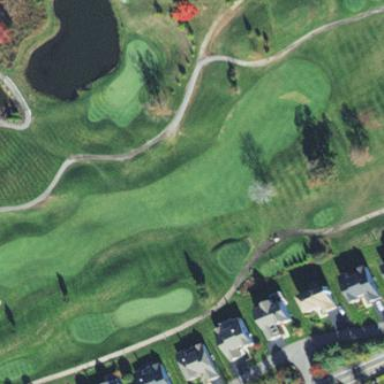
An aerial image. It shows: Golf fairway surrounded by grass.